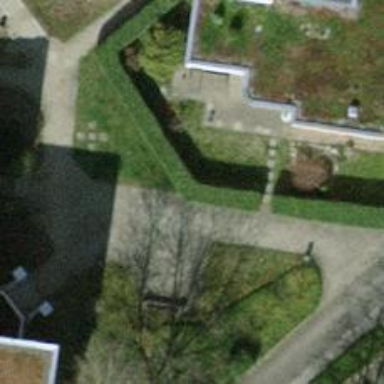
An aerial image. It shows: Hedge barrier.